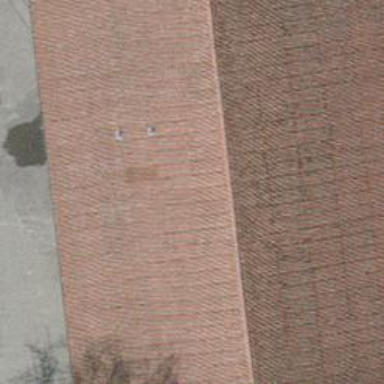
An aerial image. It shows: Industrial building with gabled roof.